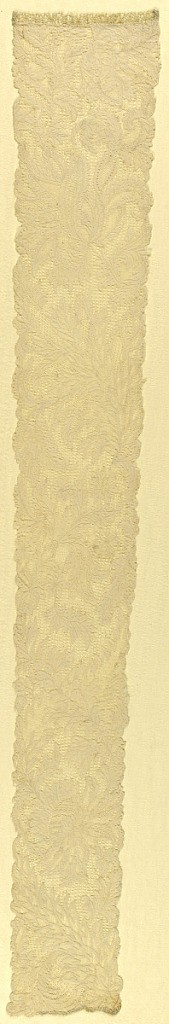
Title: Cap streamers
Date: early 18th century
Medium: linen Technique: needle lace
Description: Cap streamers in an early Louis XV style.